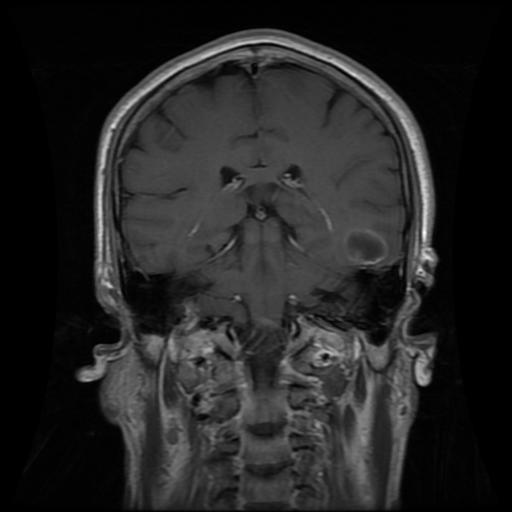
Label: glioma